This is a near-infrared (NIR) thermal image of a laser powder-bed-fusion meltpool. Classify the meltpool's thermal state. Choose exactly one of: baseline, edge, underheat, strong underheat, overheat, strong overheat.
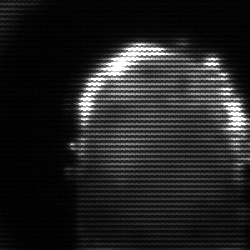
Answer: baseline